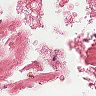
Metastatic tissue present: no